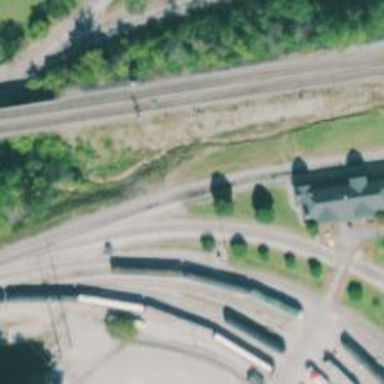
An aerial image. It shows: Preserved railway.